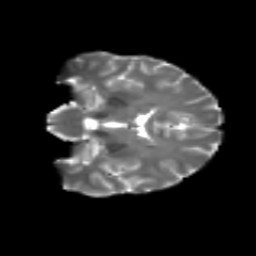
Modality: T2w
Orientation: coronal
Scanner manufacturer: siemens
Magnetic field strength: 3 T
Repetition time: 4.16 s
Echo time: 0.0806 s